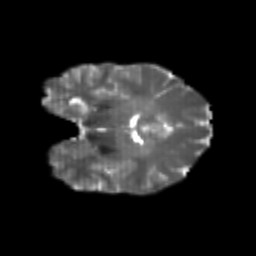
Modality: T2w
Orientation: coronal
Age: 22
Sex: female
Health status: healthy
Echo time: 0.074 s